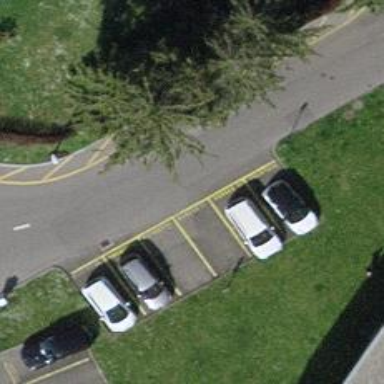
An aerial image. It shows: Unmarked crossing on footway.